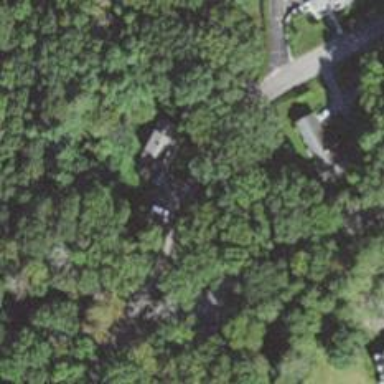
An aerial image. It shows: Residential driveway designated as service road.